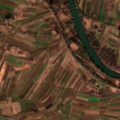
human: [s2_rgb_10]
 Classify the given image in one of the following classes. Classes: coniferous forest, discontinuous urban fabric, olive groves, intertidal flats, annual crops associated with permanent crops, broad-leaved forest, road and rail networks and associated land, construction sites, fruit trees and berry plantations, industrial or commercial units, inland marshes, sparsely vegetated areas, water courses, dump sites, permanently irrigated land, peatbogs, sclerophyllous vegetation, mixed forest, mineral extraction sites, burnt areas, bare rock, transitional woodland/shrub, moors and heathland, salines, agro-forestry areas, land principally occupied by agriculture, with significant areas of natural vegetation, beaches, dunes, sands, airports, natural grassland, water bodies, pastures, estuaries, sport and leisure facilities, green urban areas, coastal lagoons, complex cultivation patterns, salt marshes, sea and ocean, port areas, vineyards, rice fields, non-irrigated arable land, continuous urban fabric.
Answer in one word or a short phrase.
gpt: non-irrigated arable land, land principally occupied by agriculture, with significant areas of natural vegetation, broad-leaved forest, water courses